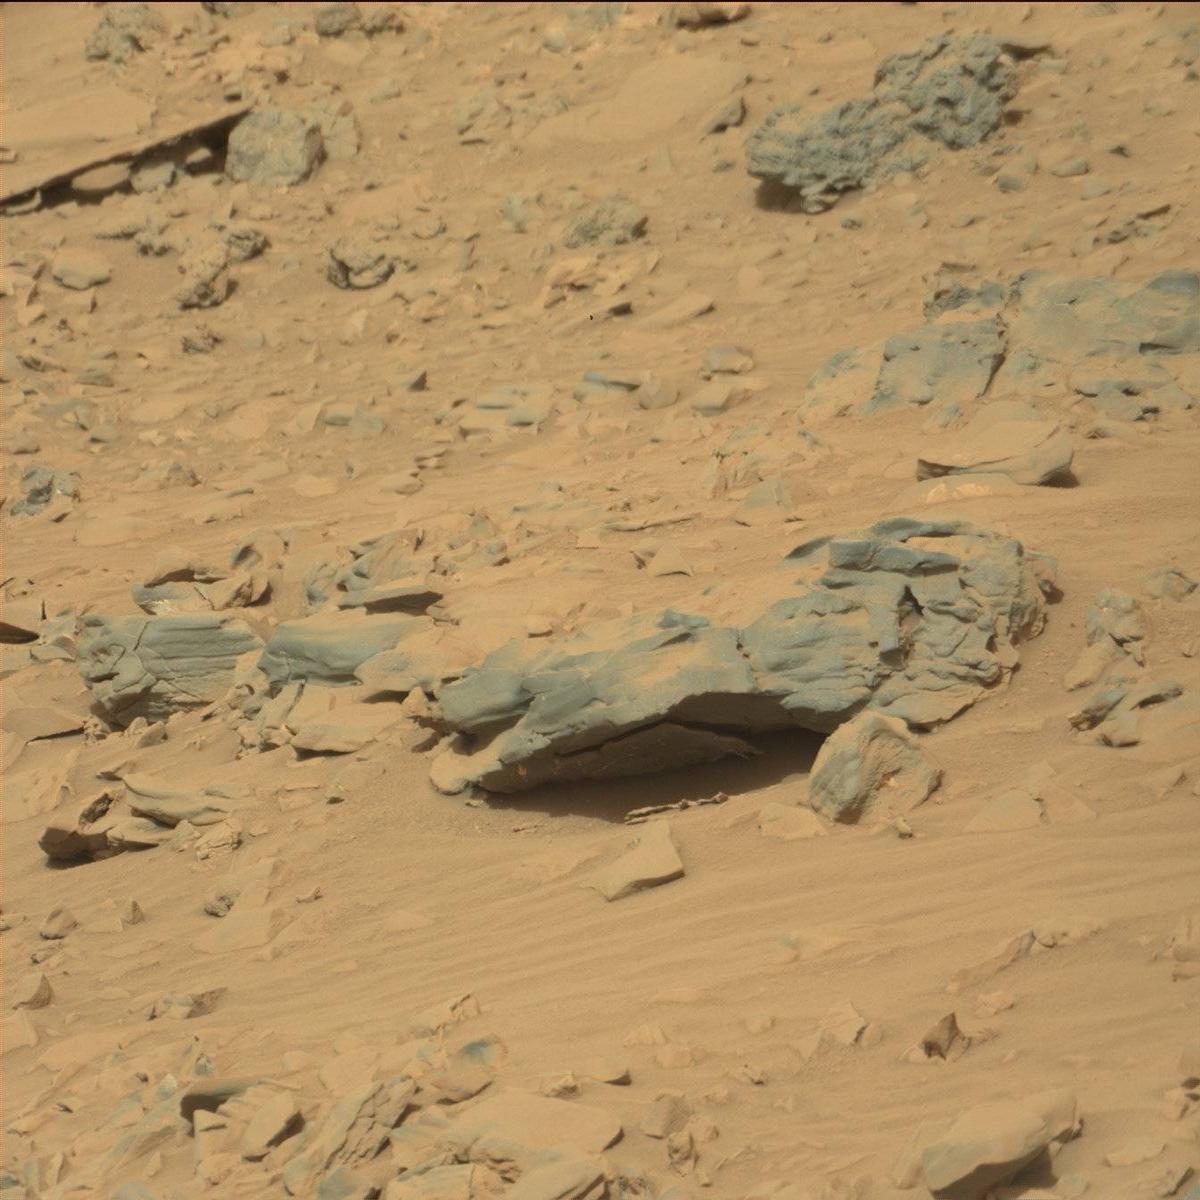
Terrain classes present: Bedrock, Sand / Soil